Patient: sex M, age 47
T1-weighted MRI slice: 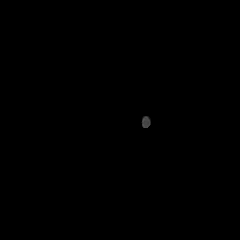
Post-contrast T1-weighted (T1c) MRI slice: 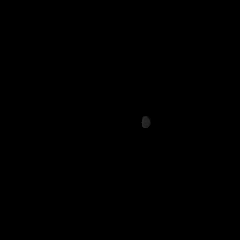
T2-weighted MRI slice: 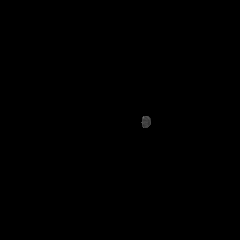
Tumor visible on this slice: no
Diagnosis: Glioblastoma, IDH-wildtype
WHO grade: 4